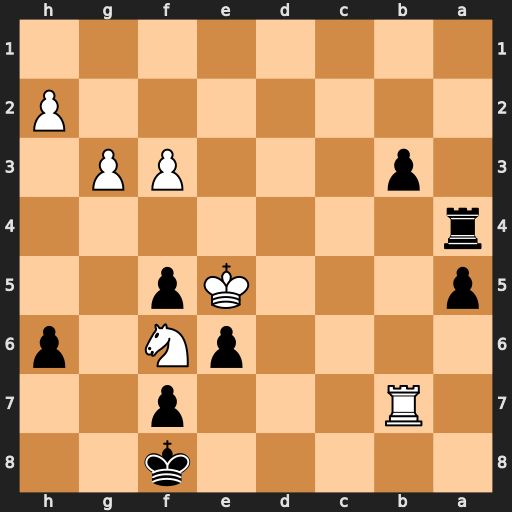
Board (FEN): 5k2/1R3p2/4pN1p/p3Kp2/r7/1p3PP1/7P/8
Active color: b
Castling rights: -
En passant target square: -
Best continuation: Rb4 Rxb4 axb4